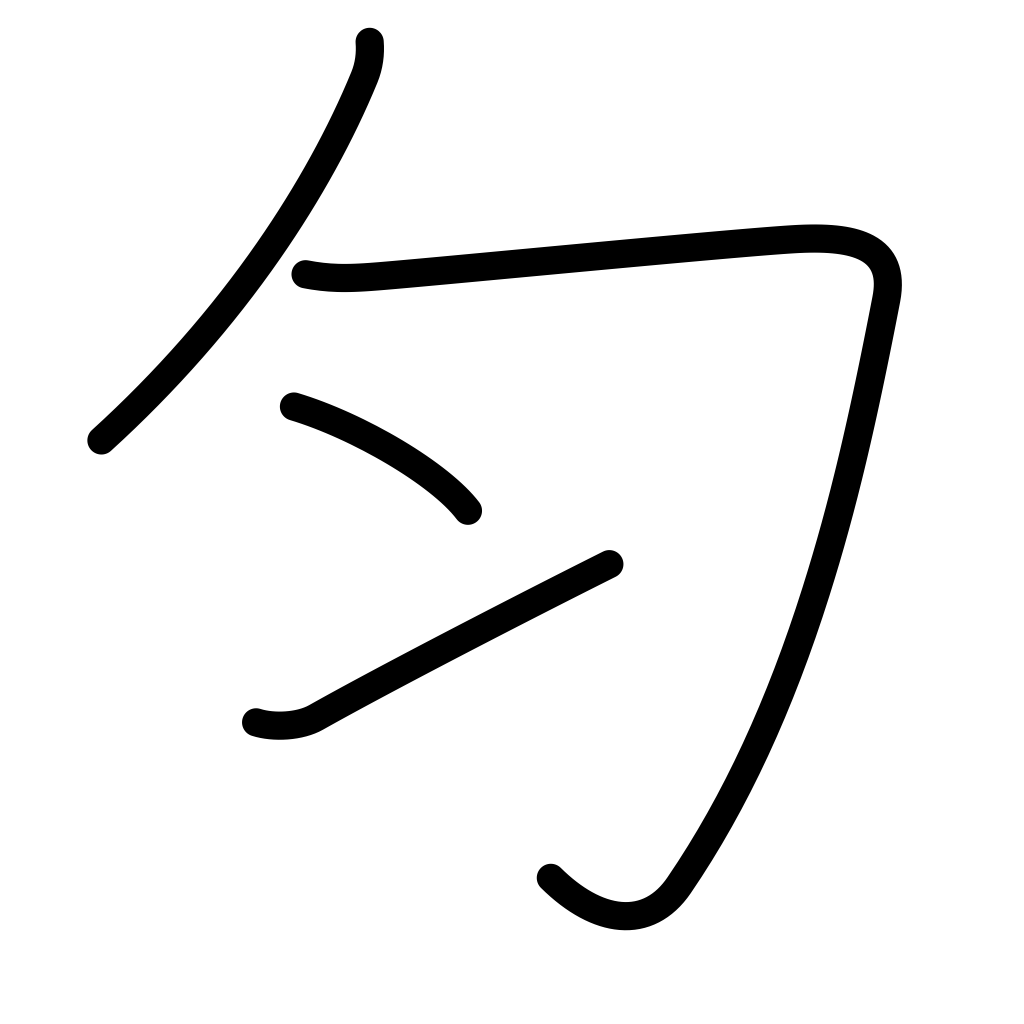
Meaning: equal